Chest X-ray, PA view. Patient: 57 years old, sex F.
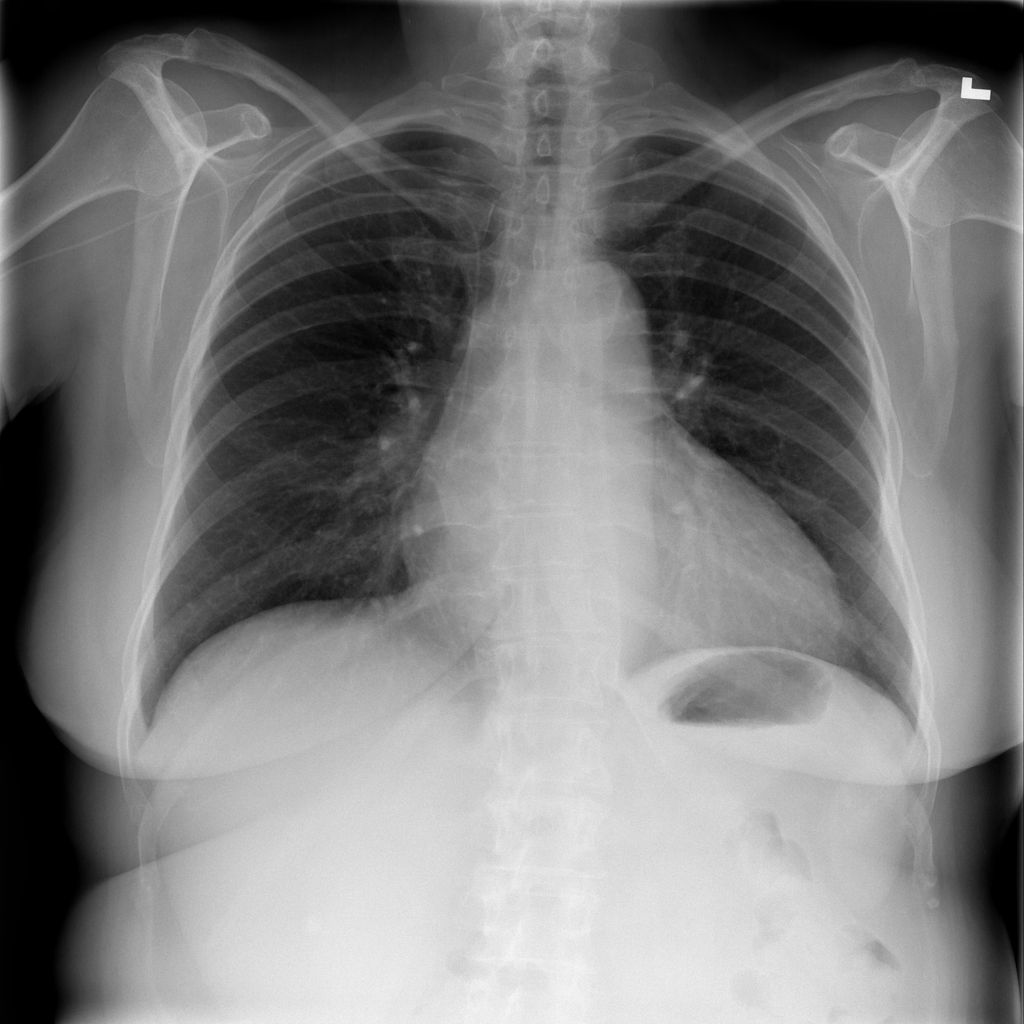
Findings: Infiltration